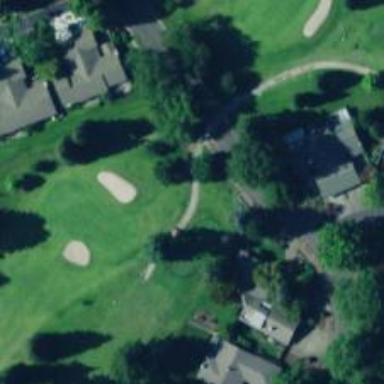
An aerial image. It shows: Service road designated as golf cart path.